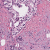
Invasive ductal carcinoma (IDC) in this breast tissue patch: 1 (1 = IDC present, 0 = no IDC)